Interaction volume radius: 10 \u00c5
Interaction volume height: 45 \u00c5
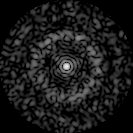
Disorder parameter: 0.8315